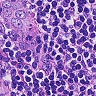
Metastatic tissue present: no